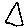
Label: triangle